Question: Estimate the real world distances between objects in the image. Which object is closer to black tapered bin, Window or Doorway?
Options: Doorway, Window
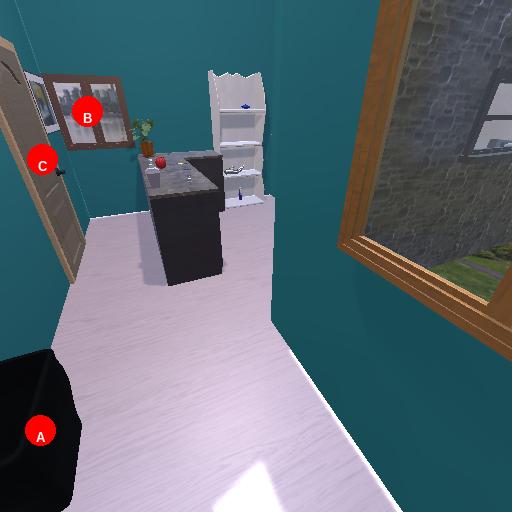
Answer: Doorway